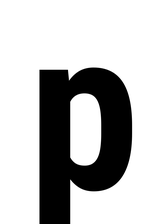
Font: Roboto_Condensed_Bold